Question: I created gridview in runtime and attached data source in runtime. Created new column and assign Unbound Expression on that column. When i run this i got only empty column. Help me to solve this.
This is my code
'''
OleDbDataAdapter adapter = new OleDbDataAdapter("SELECT InvoiceId, InvoiceNumber, InvoiceDate, Customername AS CustomerId, (Select CustomerName from Customer where Customer.CustomerId = NewInvoice_1.CustomerName) AS Customer_Name, Tax, GrandTotal, CompanyId, InvoiceStatus FROM NewInvoice_1 WHERE CompanyId=" + TXE_CompId.Text + " ", connection);
DataSet sourceDataSet = new DataSet();
adapter.Fill(sourceDataSet);
gridControl1.DataSource = sourceDataSet.Tables[0];
gridView1.Columns.Add(new DevExpress.XtraGrid.Columns.GridColumn()
{
Caption = "Total",
FieldName = "Total",
VisibleIndex= 3 ,
UnboundType = DevExpress.Data.UnboundColumnType.Decimal,
UnboundExpression = "Round([GrandTotal] - [Tax]), 2)"
});
'''
This is my output screen

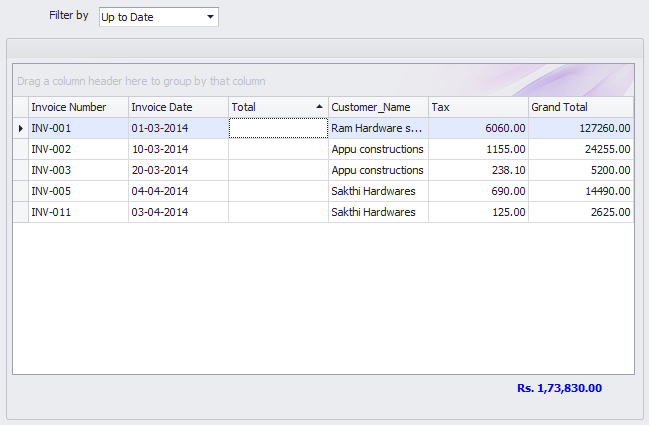
Answer: Did you look into the <URL>? 'Round' method doesn't takes two argument.
It takes only one argument. Try this
'''
UnboundExpression = "Round([GrandTotal] - [Tax])"
'''